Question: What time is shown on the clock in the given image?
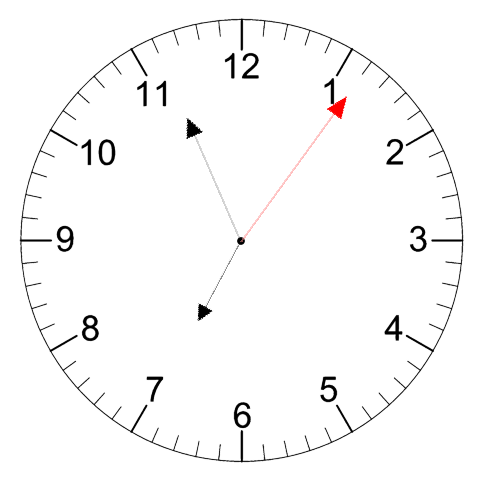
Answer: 06:56:06